Interaction volume radius: 10 \u00c5
Interaction volume height: 25 \u00c5
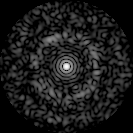
Disorder parameter: 0.8501